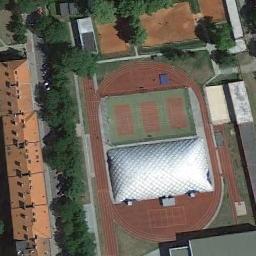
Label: ground_track_field